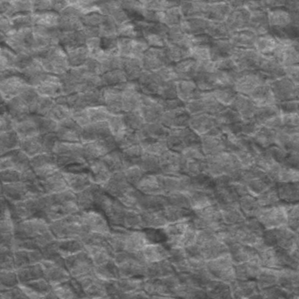
Label: frost